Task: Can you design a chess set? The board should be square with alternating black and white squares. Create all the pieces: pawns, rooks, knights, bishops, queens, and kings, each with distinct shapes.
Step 5556:
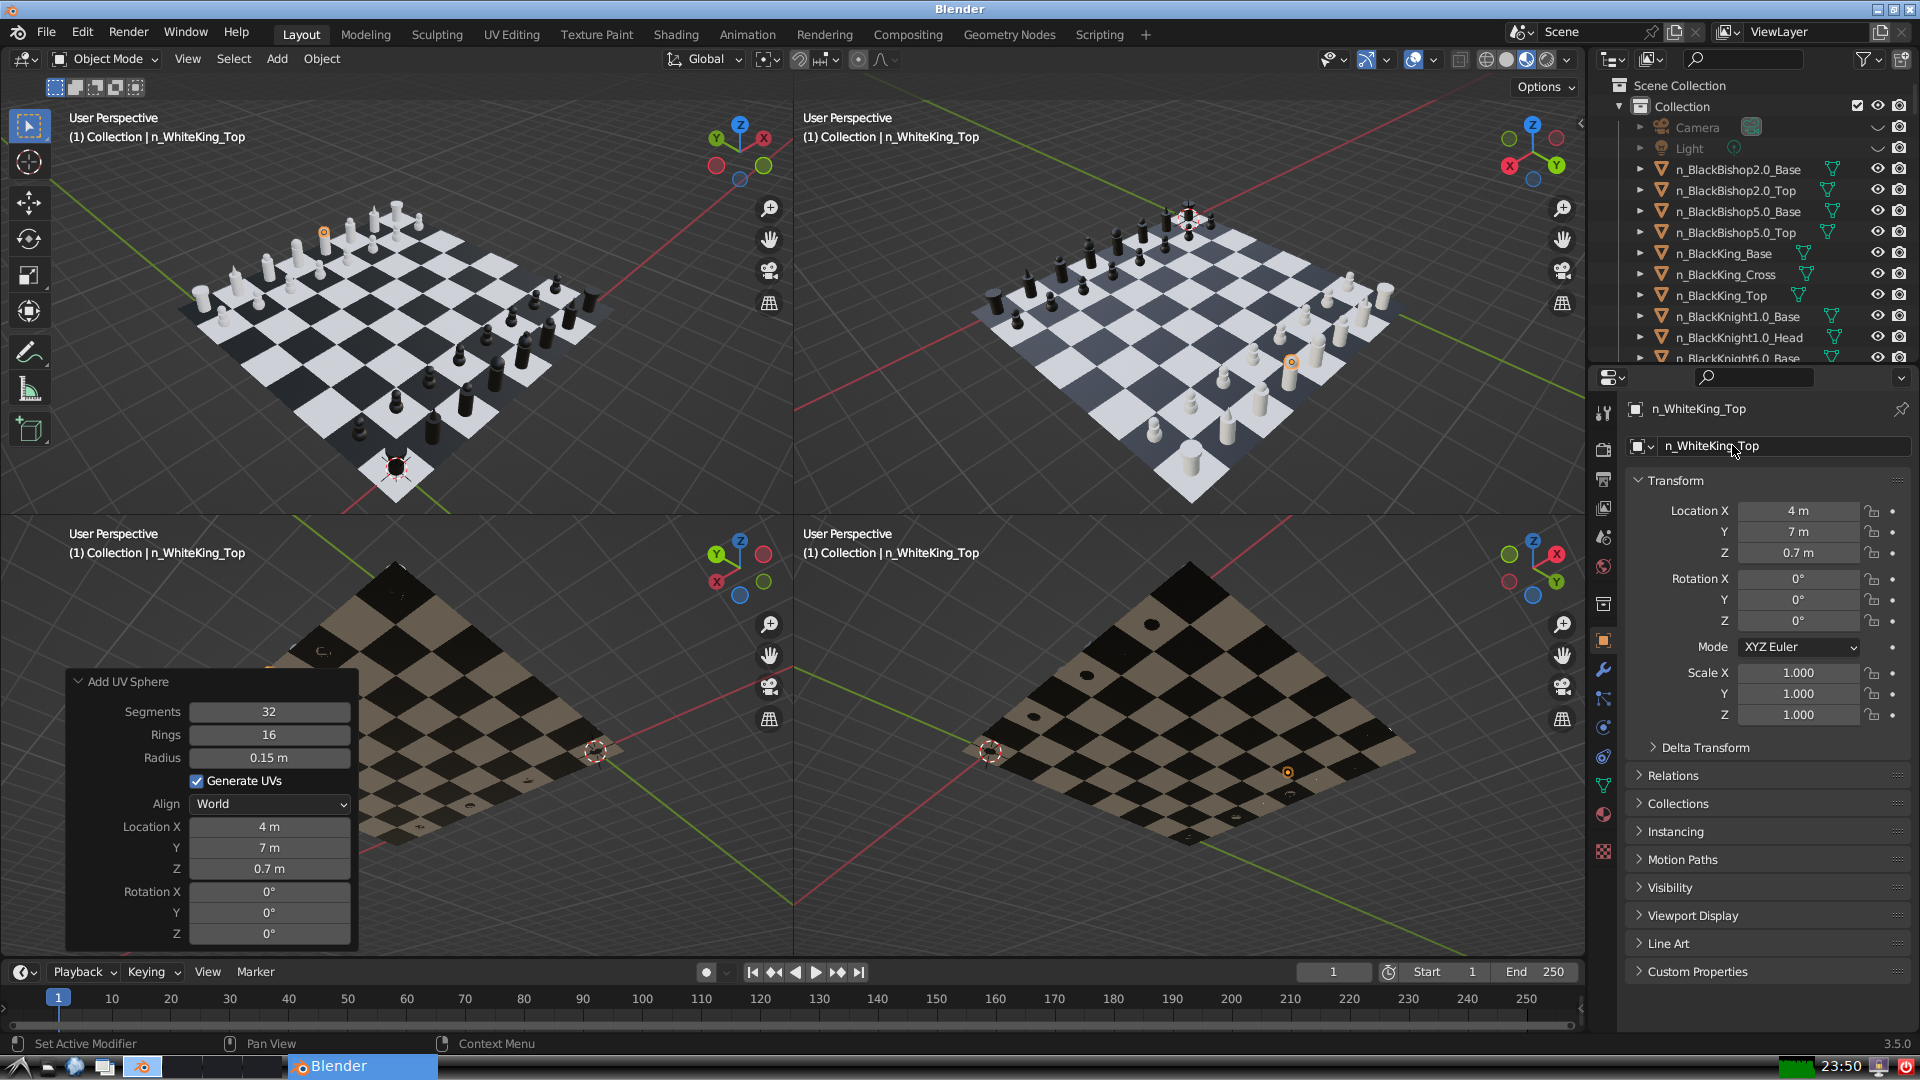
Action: {"mouse_move": [1603, 815]}